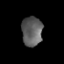
Tissue: prostate
Cell type: T cells
Senescence score: 0.2992
Nuclear area (px): 597
Mean DAPI intensity: 94.191